Current action and preconditions to check: trajectory_clear

Your task: For each precondition in the list above, predict whether it will hold at this action.

Consider the current scene as observed from the mobile robot's camera, and analyze the predicted future states of all dynamic agents (e.g., people, animals, vehicles, or any moving entities) within the NEXT SECOND.

IMPORTANT: Only answer "very likely" if you are absolutely certain—based on strong, clear evidence—that a dynamic agent will violate the precondition in the predicted future state. Do NOT answer "very likely" for unlikely, ambiguous, or low-probability risks.

Ask yourself for each precondition: Is there a high probability, with clear and convincing evidence, that the predicted future states of any dynamic agent will interfere with the predicted future state of the currently executing action within the NEXT SECOND, causing that precondition to fail?

Assess the risk level based on these predictions. Use "likely" or "very likely" if motions create a clear risk of interference.

Use "neutral" or "improbable" if agents are nearby but their predicted paths are clearly diverging or non-conflicting.

Failure Risk Categories: "very improbable", "improbable", "neutral", "likely", "very likely"

Answer Format: Output ONLY the probability_of_failure value from these categories: "very improbable", "improbable", "neutral", "likely", "very likely"

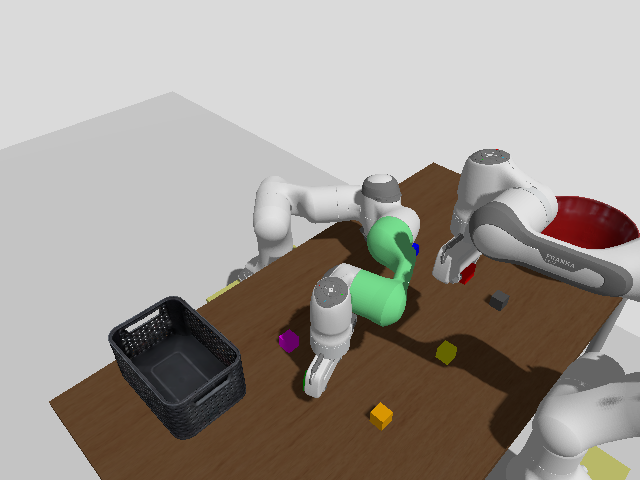

Answer: very improbable